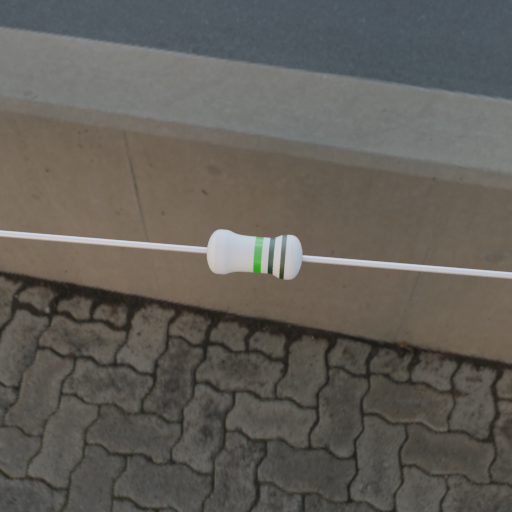
Resistor colour bands (in order): green, black, black